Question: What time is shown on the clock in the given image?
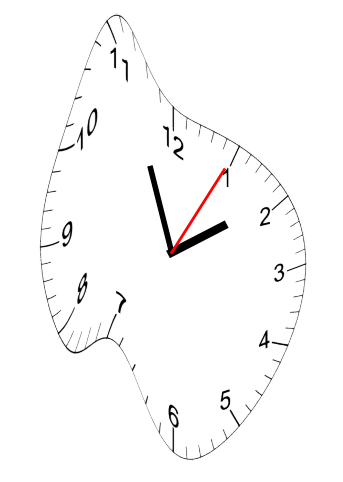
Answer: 01:56:05